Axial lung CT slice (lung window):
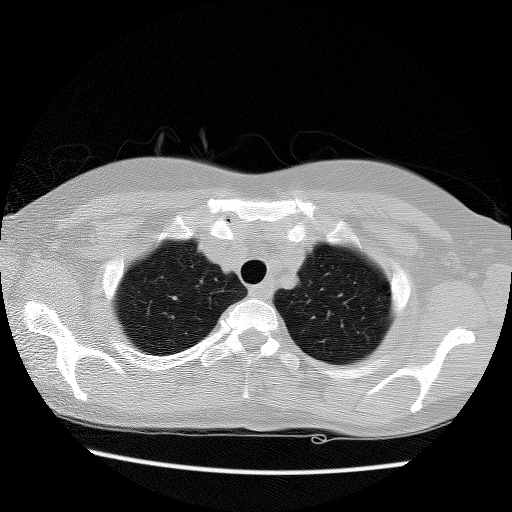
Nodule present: no